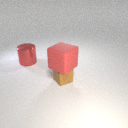
large red metal cylinder behind small brown rubber cube